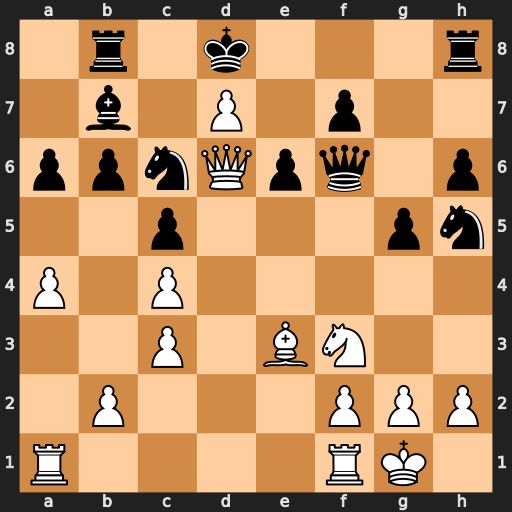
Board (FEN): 1r1k3r/1b1P1p2/ppnQpq1p/2p3pn/P1P5/2P1BN2/1P3PPP/R4RK1
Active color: w
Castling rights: -
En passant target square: -
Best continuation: Nd4 cxd4 Bxd4 Nxd4 Qxb8+